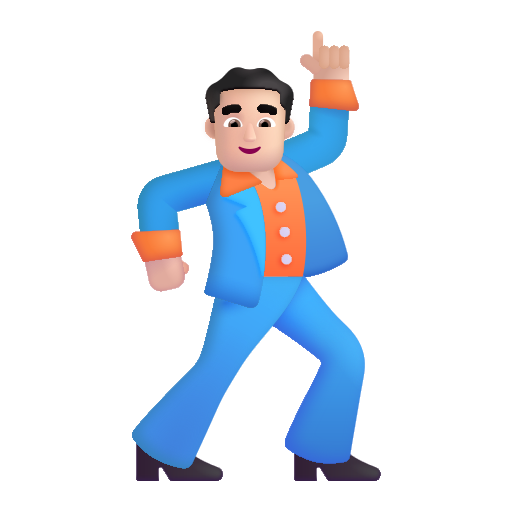
man dancing color light